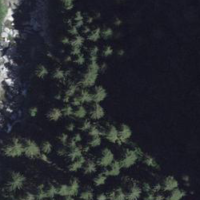
EUNIS habitat code: 44
Species observed at this site:
Sedum album